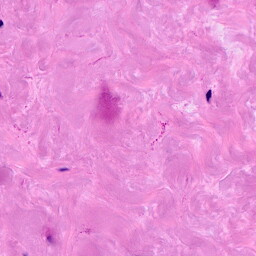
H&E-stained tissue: Breast